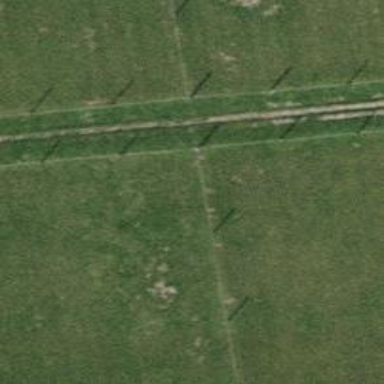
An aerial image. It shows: Fence.